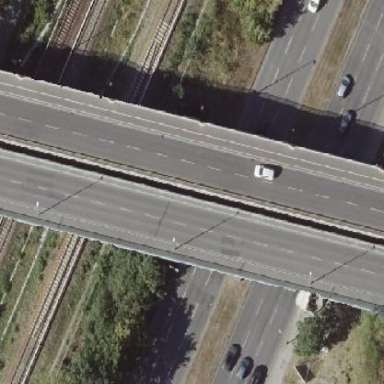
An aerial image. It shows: Bridge with beam structure.